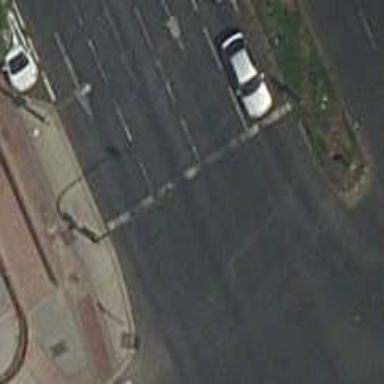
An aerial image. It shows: Road with traffic signals.